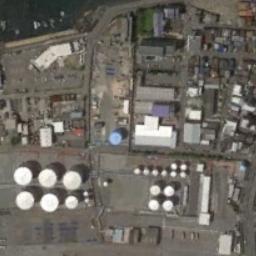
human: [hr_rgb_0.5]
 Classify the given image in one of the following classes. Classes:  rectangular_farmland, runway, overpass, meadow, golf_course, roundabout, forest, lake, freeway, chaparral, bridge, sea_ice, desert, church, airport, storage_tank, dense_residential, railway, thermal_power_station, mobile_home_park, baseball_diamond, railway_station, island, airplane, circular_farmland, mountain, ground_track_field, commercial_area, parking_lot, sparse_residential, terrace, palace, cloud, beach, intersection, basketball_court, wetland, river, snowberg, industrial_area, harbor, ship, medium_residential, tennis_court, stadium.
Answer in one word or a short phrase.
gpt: storage_tank